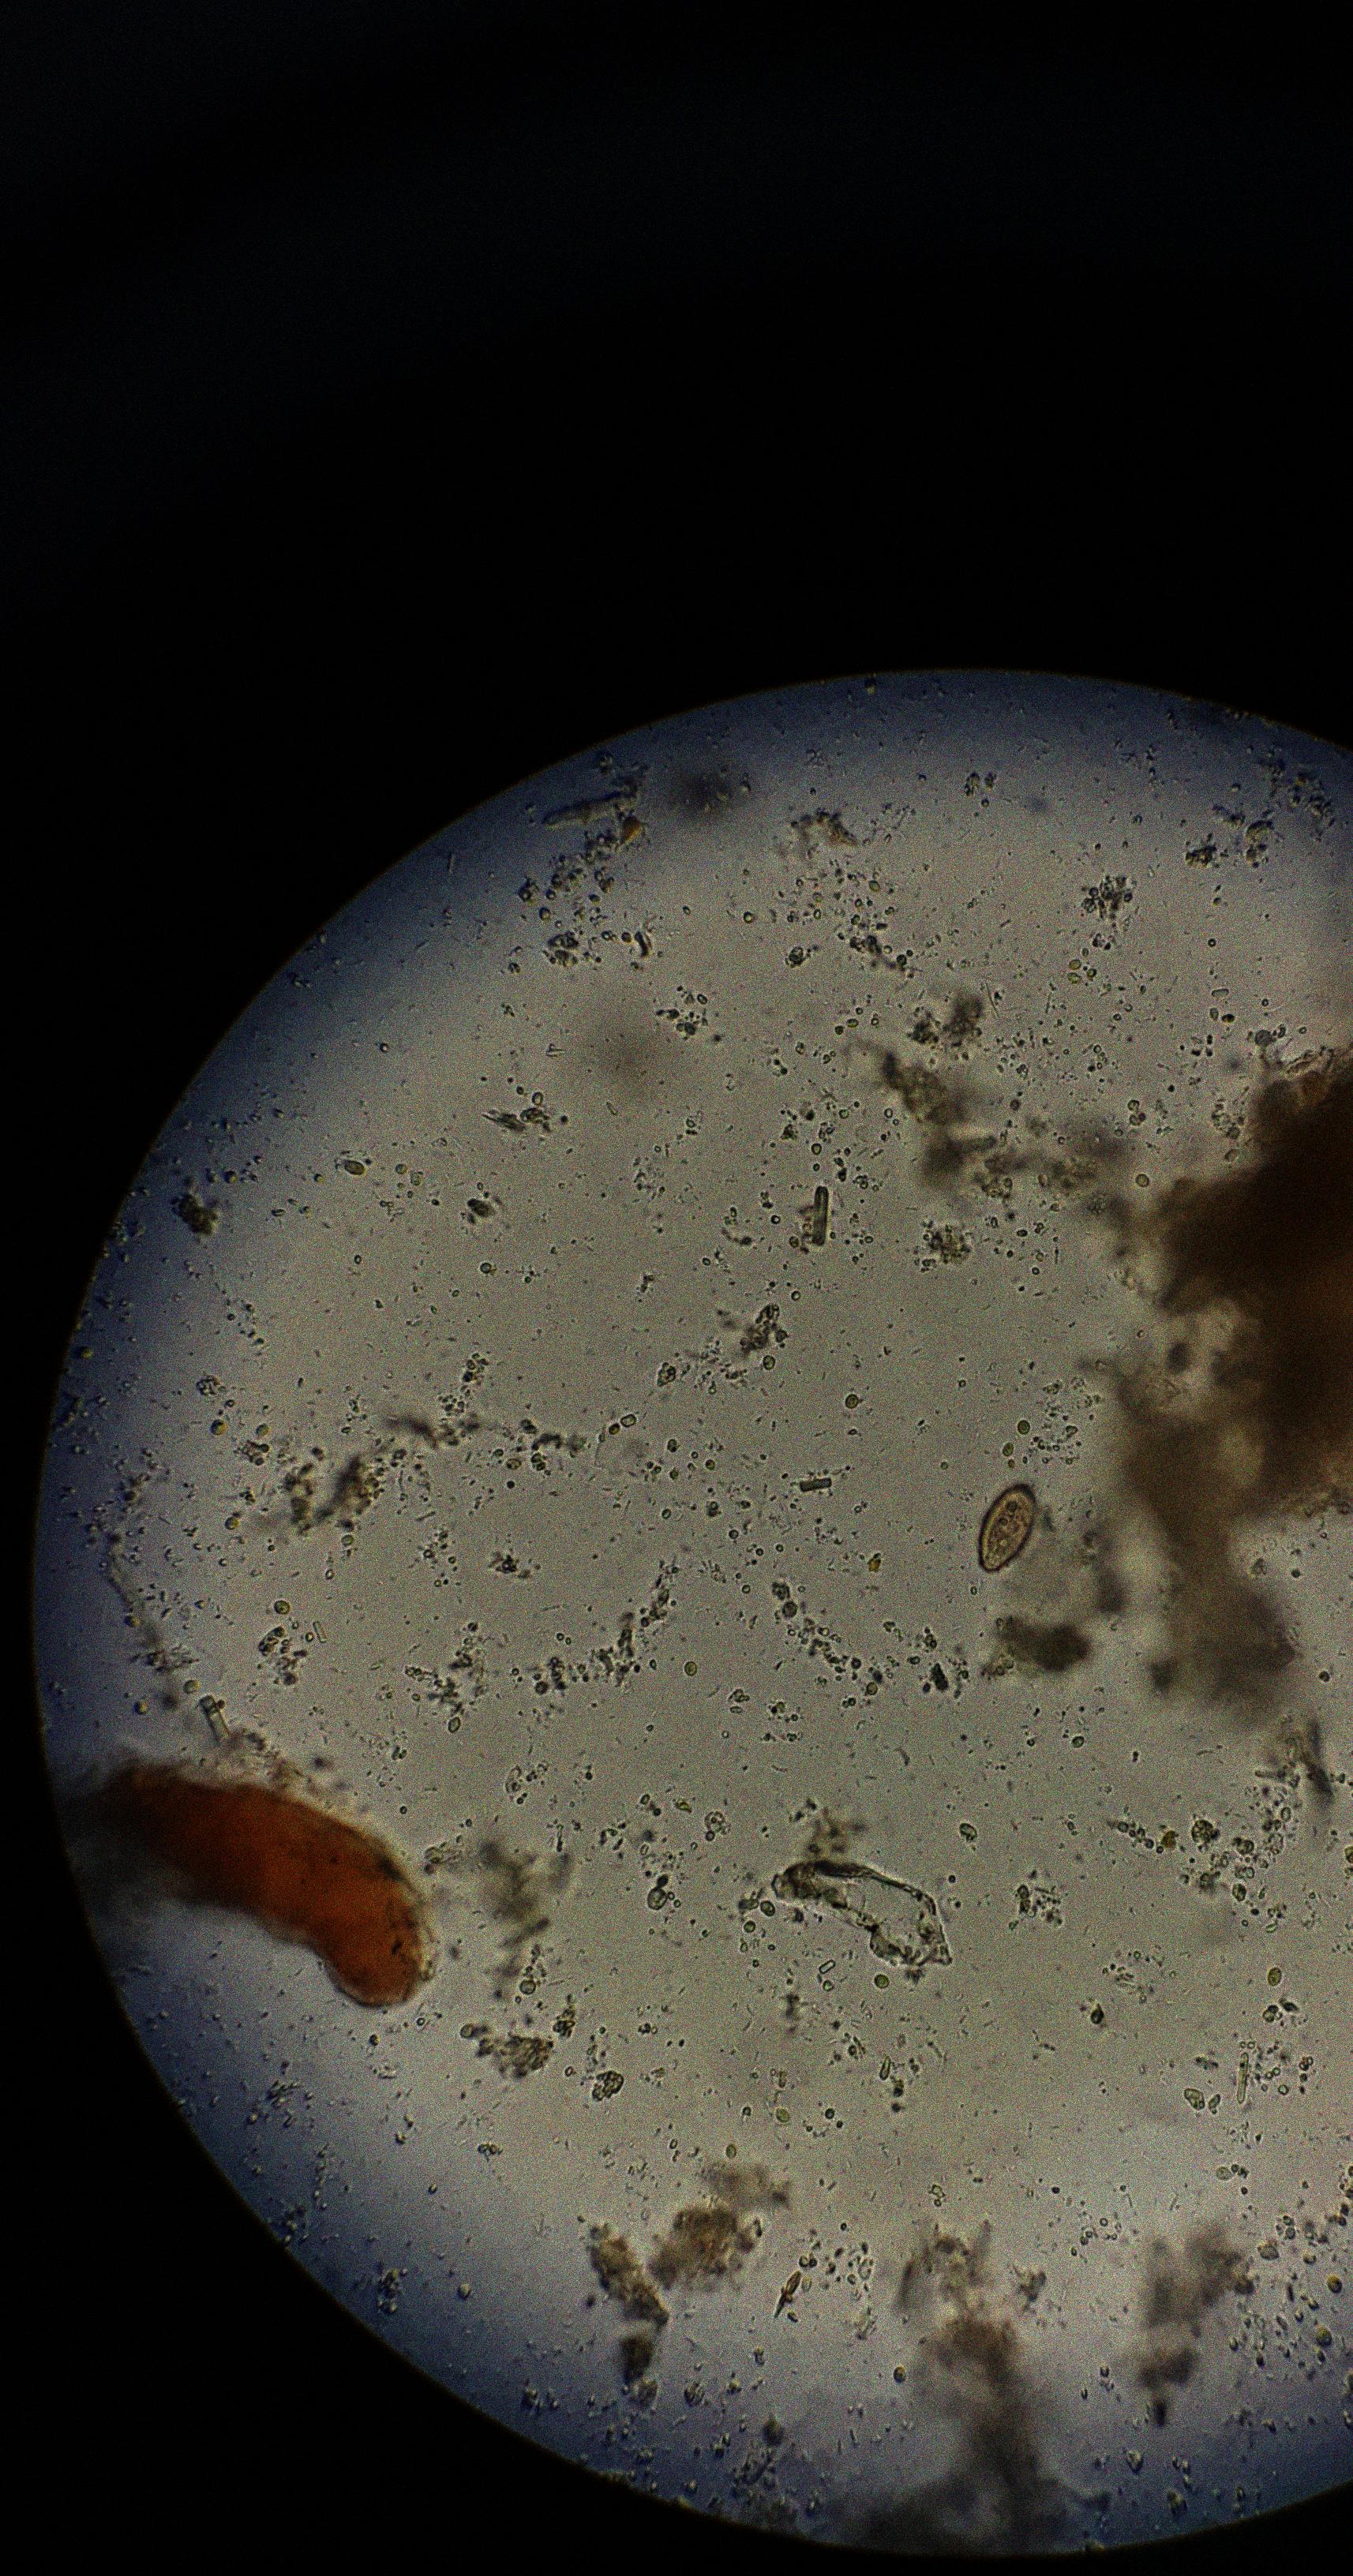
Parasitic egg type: Opisthorchis viverrine